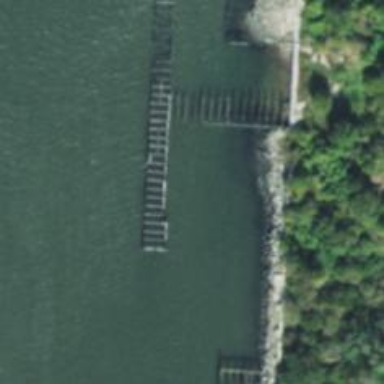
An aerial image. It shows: Ruined pier structure.